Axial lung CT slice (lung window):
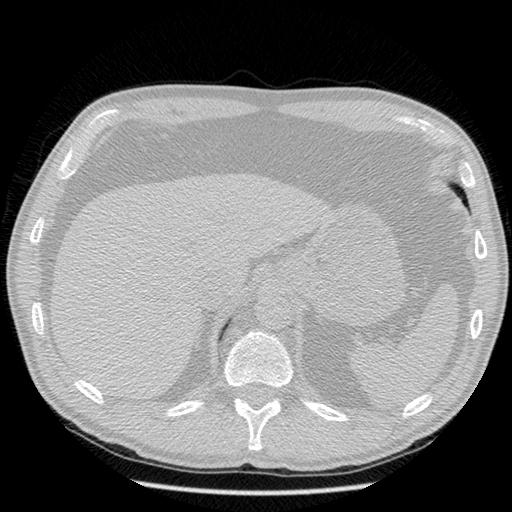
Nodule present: no